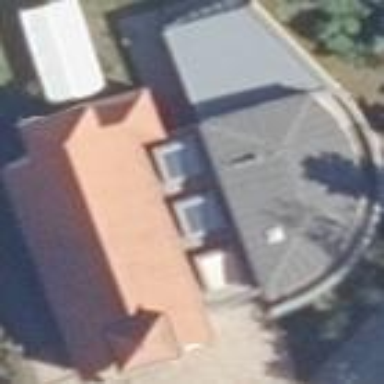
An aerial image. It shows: Beautiful church building.